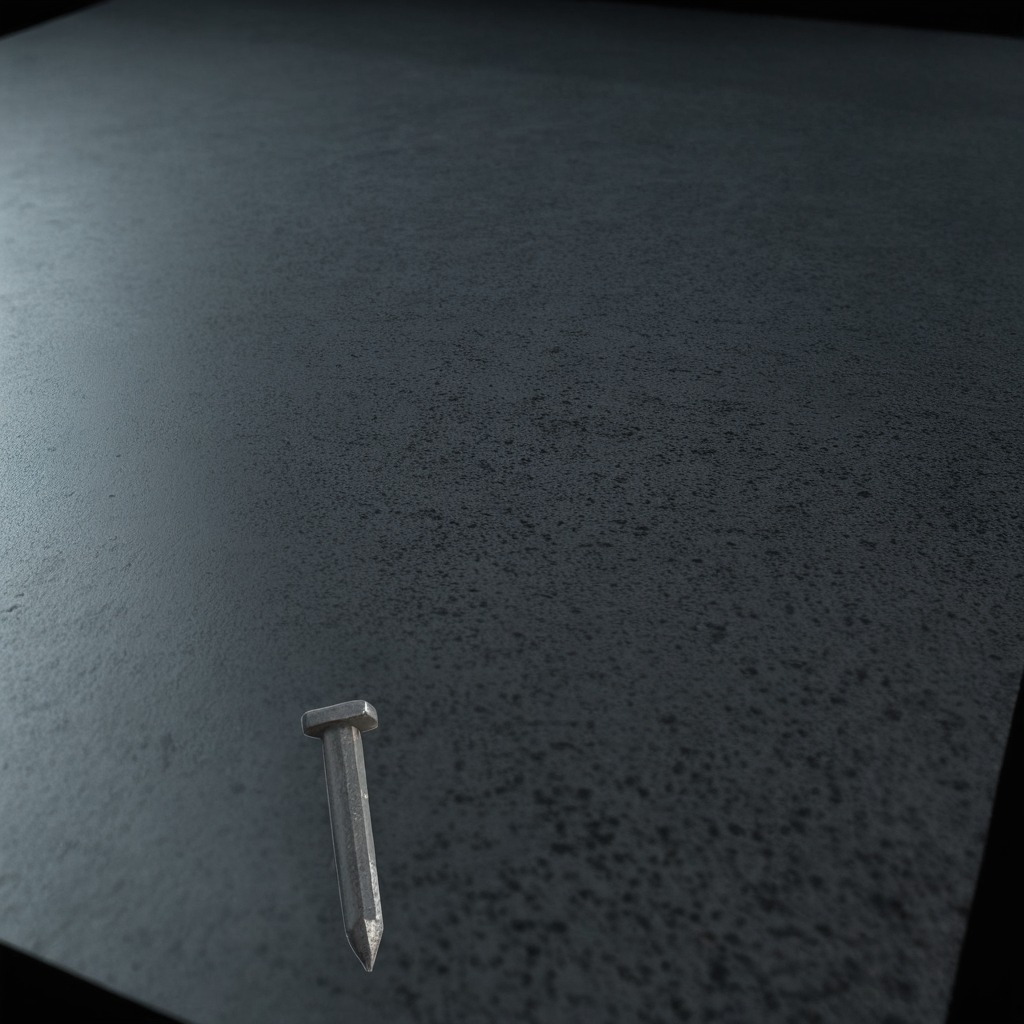
An iron nail is lying on the clean granite table inside a workshop at night.